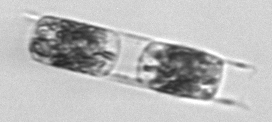
Label: Hemiaulus